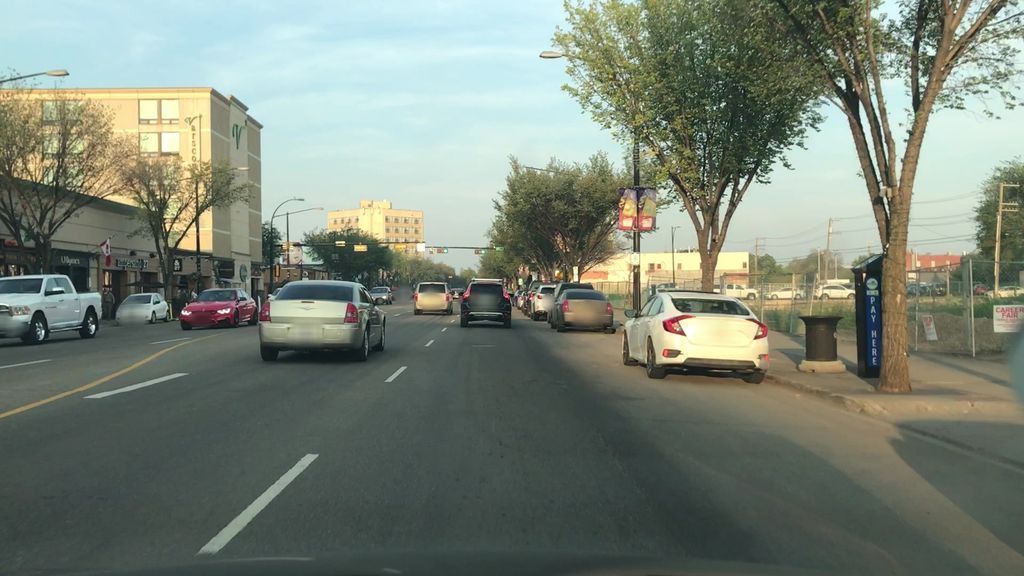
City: edmonton